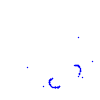
Particle: proton